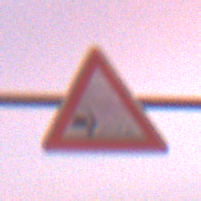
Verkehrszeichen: SplittSchotter
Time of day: SunriseSunset
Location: Outdoor (Urban)
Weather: PartlyCloudy
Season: NotSpecified
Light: Natural